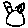
Label: cat